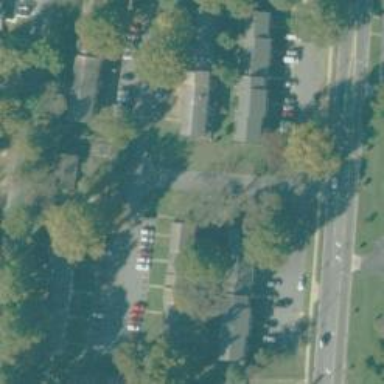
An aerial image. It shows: Residential area with apartments.